Interaction volume radius: 5 \u00c5
Interaction volume height: 10 \u00c5
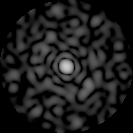
Disorder parameter: 0.7808